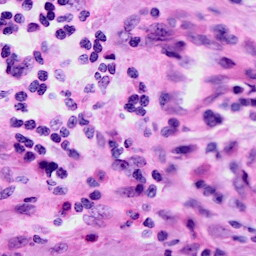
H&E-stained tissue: Cervix